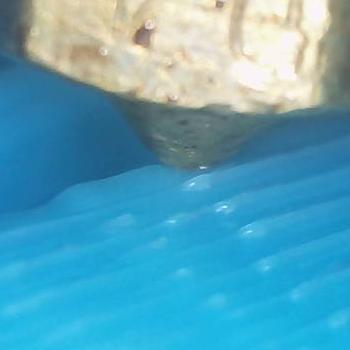
Flow rate: 300%